Question: I have a ListView and each row item comprises of a SeekBar and an EditText (as in figure below). I need to update the EditText based on the seekbar's value, which I'm able to do if I have both the widget references without a problem.
My issue is how do I associate each seekbar to its correct EditText box? Both these widgets are part of a view that I inflate in my adapter. Referencing an EditText directly doesn't seem to be a good idea because of Android's view recycling in the ListView.
What is the best way forward?

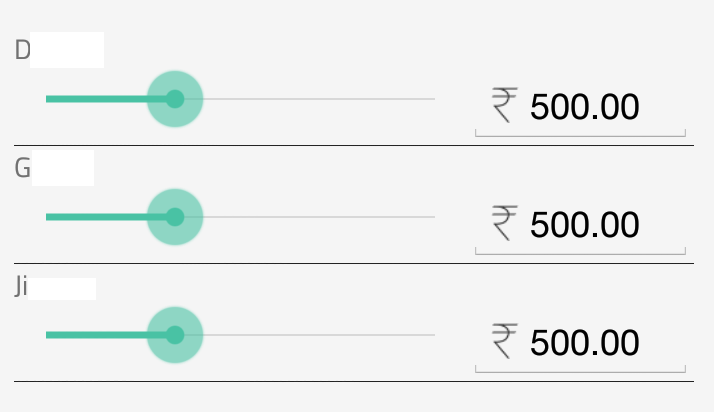
Answer: When you show each pair of SeekBar and editText just use
'''
seekBar.setTag(editText);
editText.setTag(seekBar);
'''
and when update something use
'''
seekBar = (SeekBar)editText.getTag();
seekBar.setProgress(...);
'''